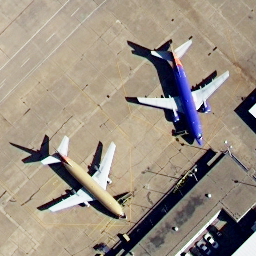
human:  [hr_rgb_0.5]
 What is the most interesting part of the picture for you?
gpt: airplane